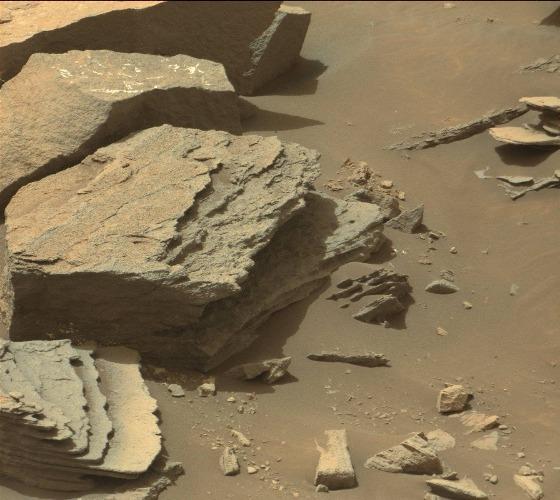
Terrain classes present: Bedrock, Gravel / Sand / Soil, Rock, Shadow